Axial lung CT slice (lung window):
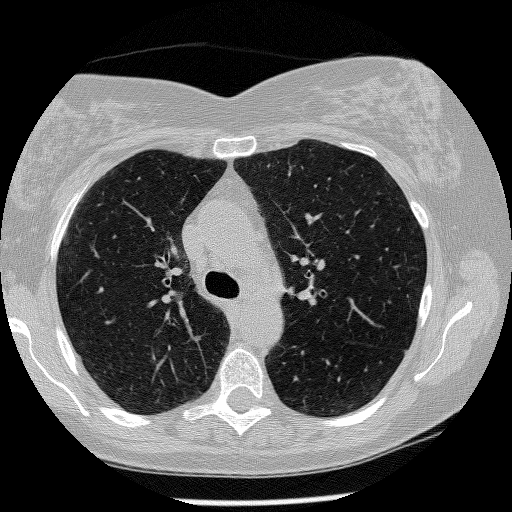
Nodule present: no